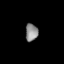
Tissue: lung
Cell type: Fibroblasts
Senescence score: 0.619
Nuclear area (px): 213
Mean DAPI intensity: 139.7